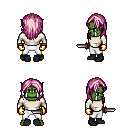
a pixel art fantasy rpg character, male body template, orc, green skin, white long-sleeve shirt, white pants, pink long hairstyle, gold gloves, black shoes, dagger, four views (front, back, left, right), 2x2 character sprite sheet, small pixel art, hard edges, no anti-aliasing